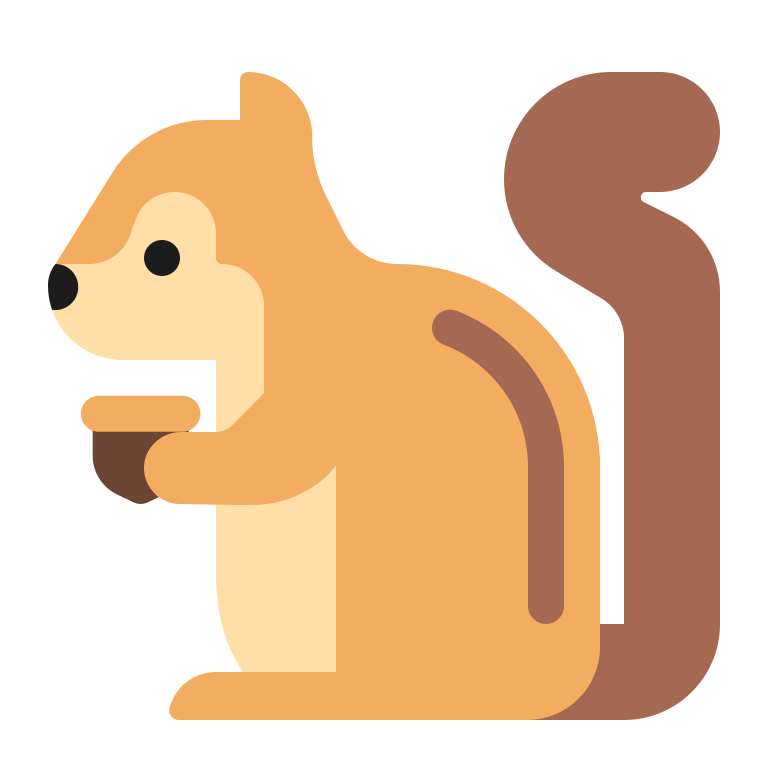
chipmunk flat